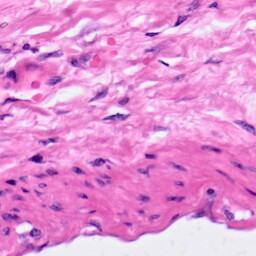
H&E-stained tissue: Pancreatic